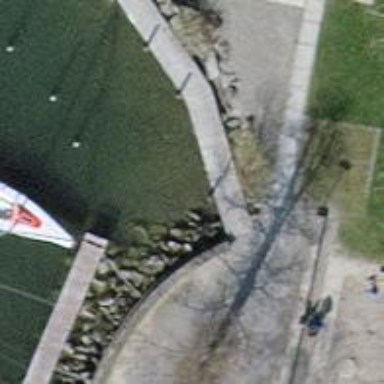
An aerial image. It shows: Man-made pier.